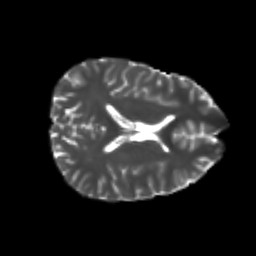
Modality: T2w
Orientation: axial
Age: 21
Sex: male
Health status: healthy
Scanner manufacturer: philips
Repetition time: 7.478 s
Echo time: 0.08753 s